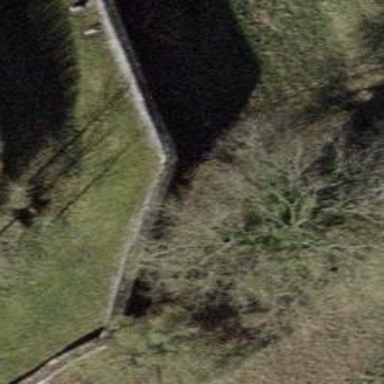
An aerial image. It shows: Wall barrier.